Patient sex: F
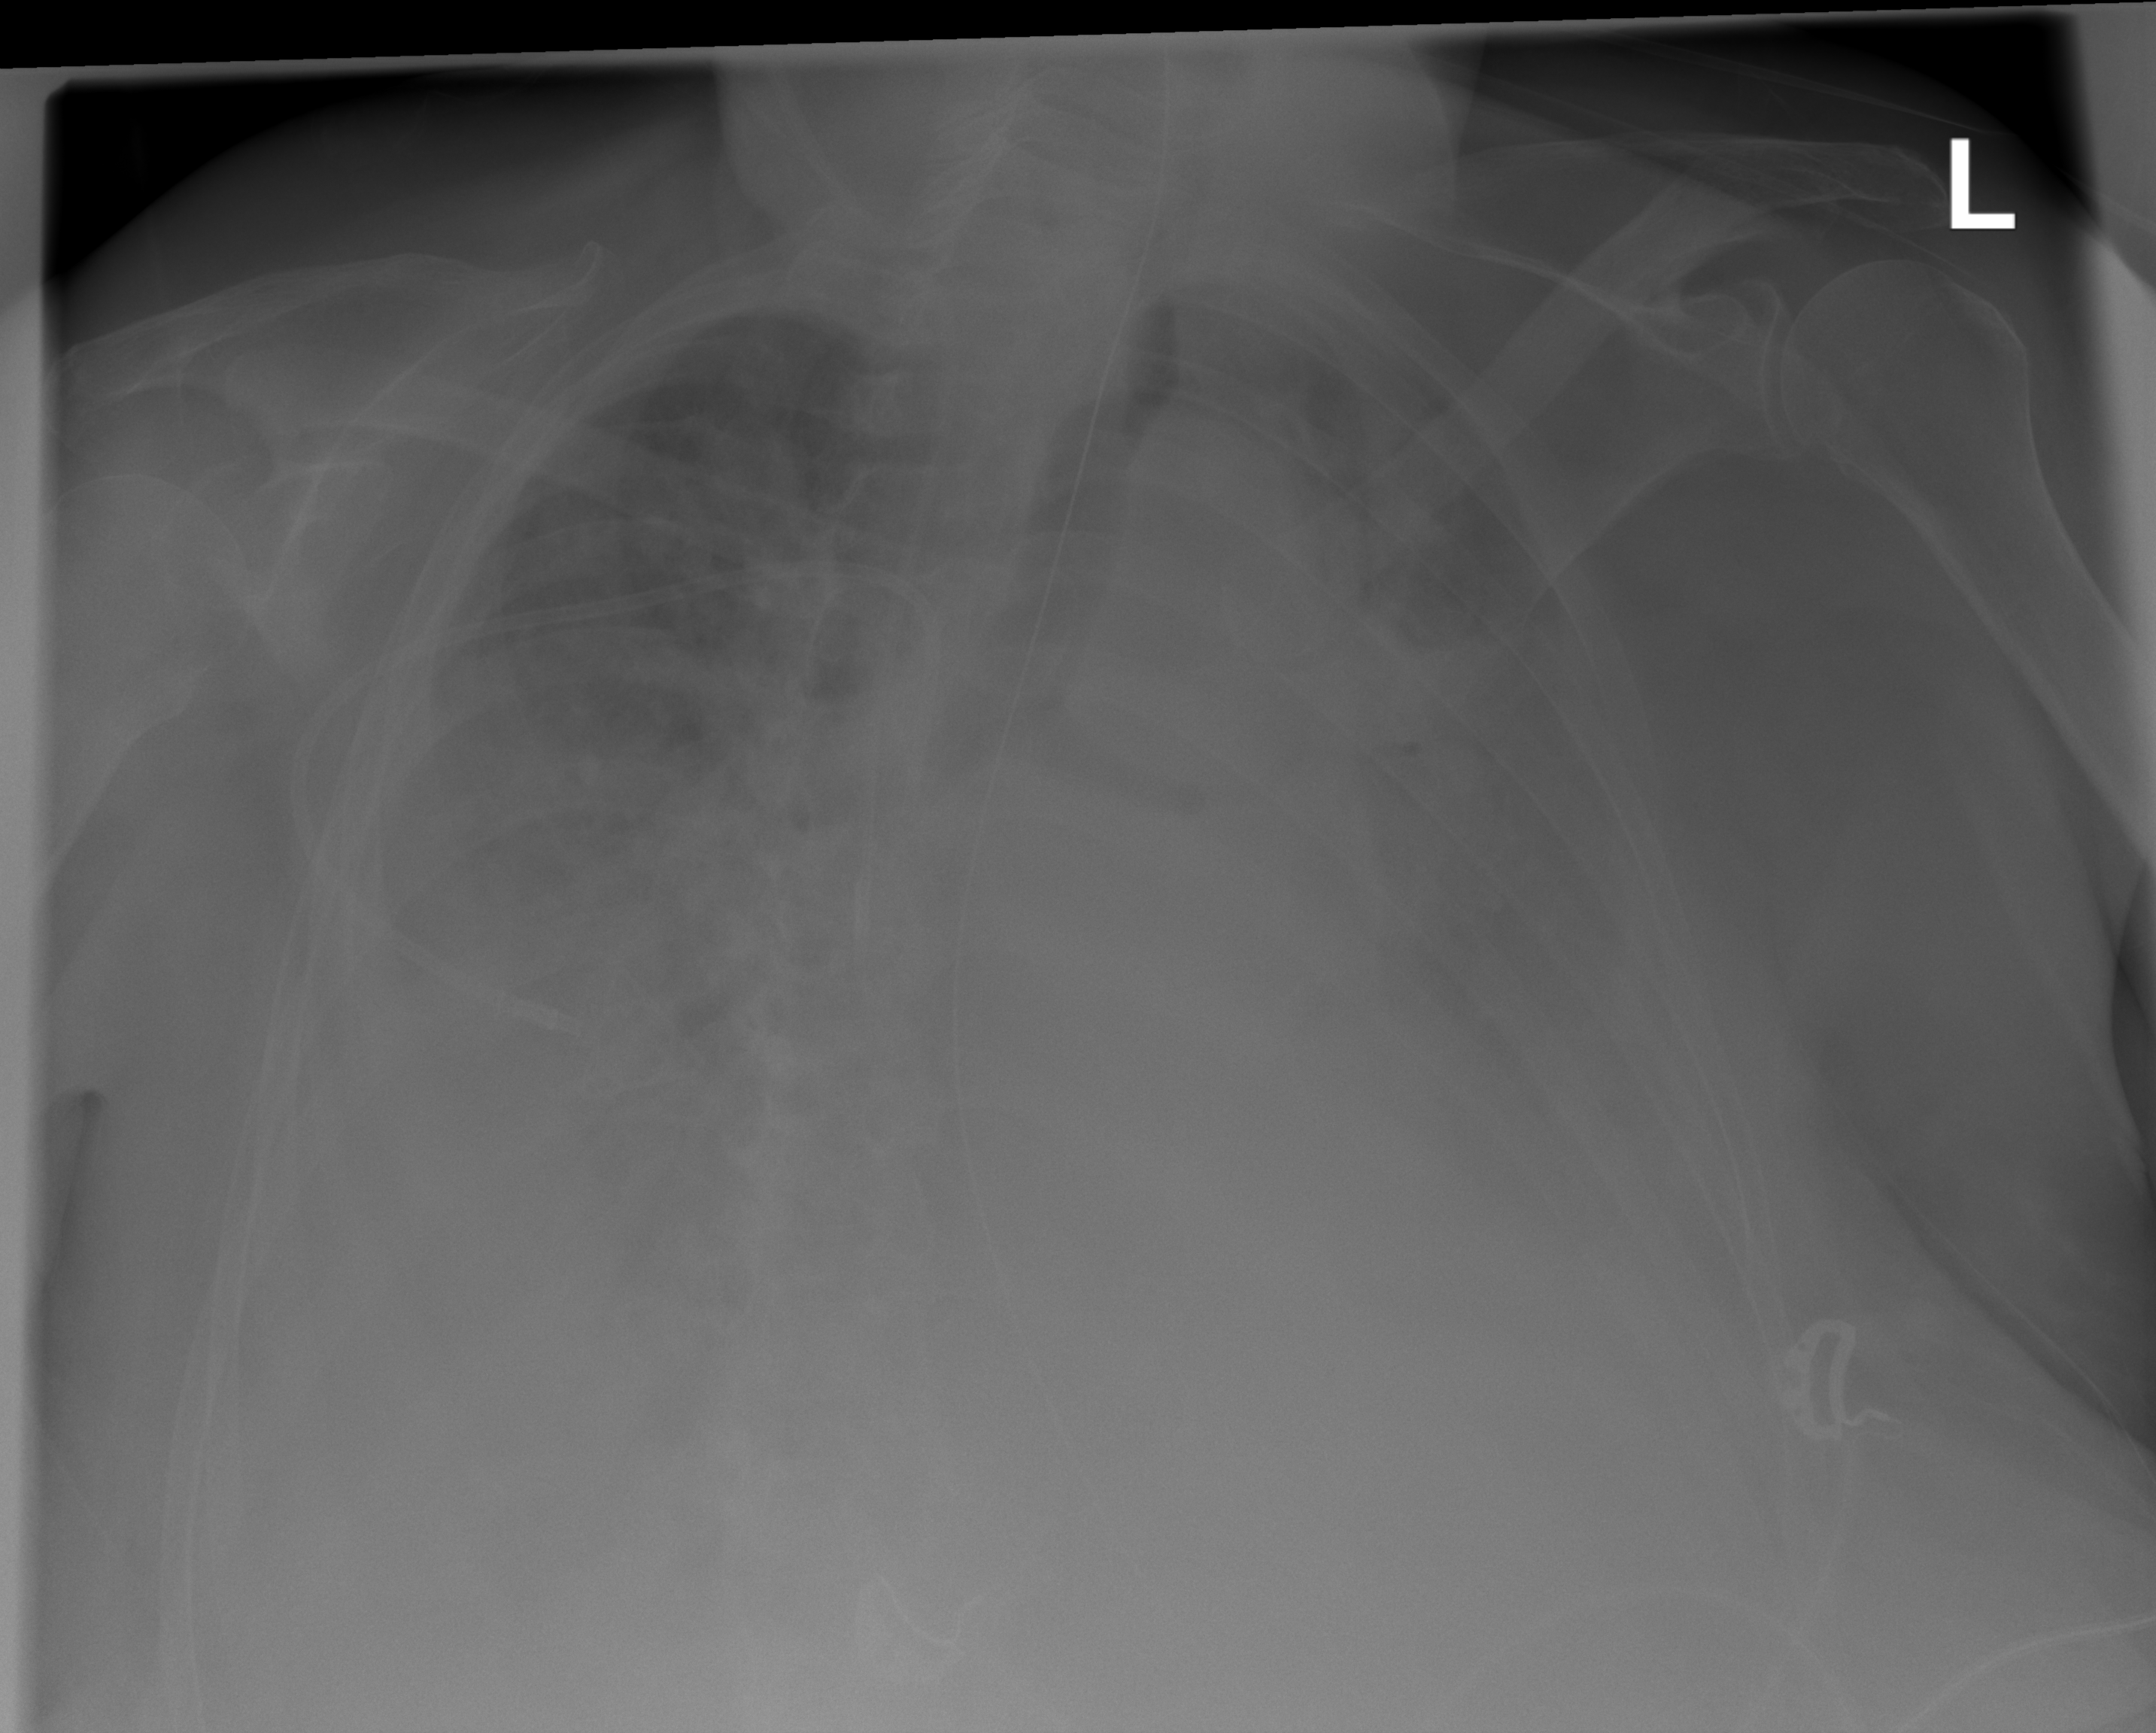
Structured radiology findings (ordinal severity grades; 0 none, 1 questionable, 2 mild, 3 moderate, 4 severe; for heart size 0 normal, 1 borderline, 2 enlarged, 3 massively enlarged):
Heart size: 2
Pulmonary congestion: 0
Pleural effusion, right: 3
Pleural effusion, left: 0
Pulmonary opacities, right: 2
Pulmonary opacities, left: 0
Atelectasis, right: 3
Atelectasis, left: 4